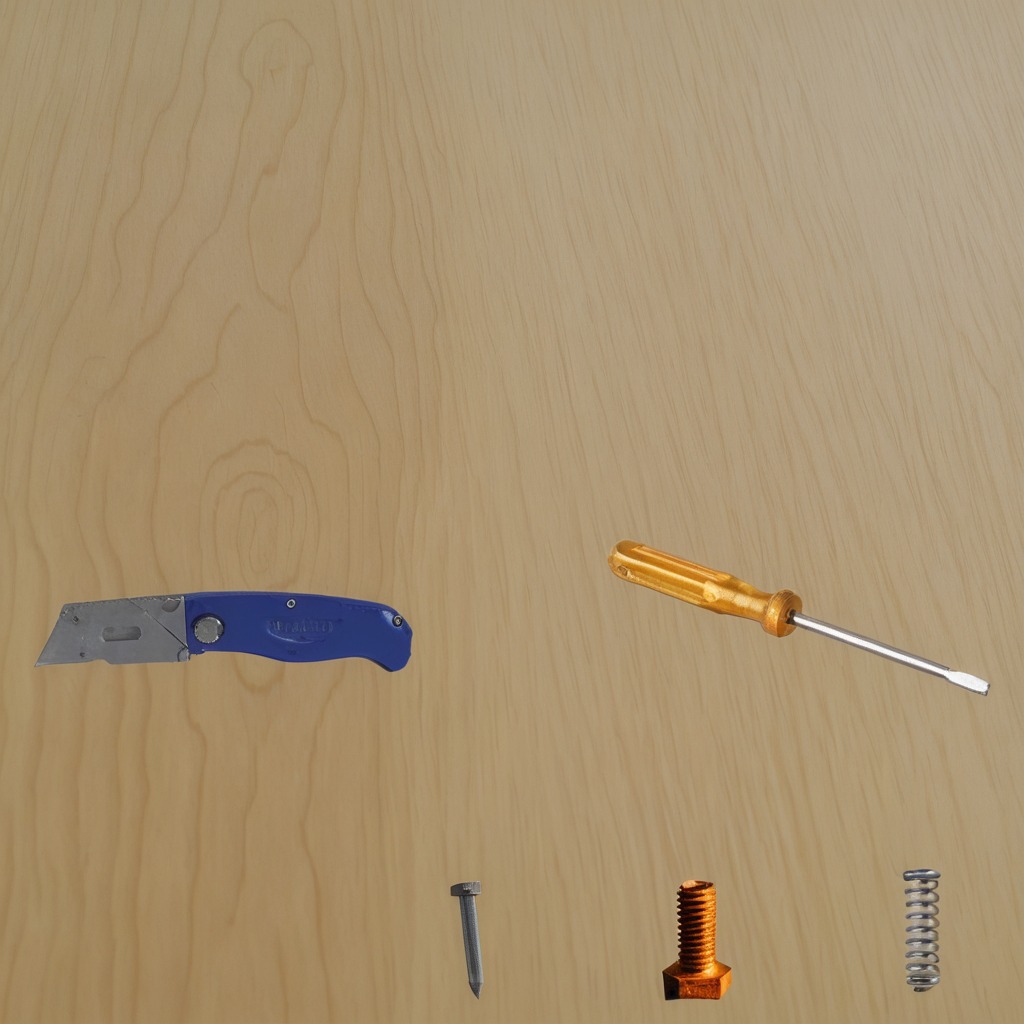
A utility knife, a metal machine screw, an iron nail, a coiled metal spring, and a screwdriver are lying on the plywood surface.